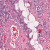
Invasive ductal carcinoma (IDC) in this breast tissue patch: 1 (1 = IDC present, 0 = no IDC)